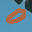
Label: 0